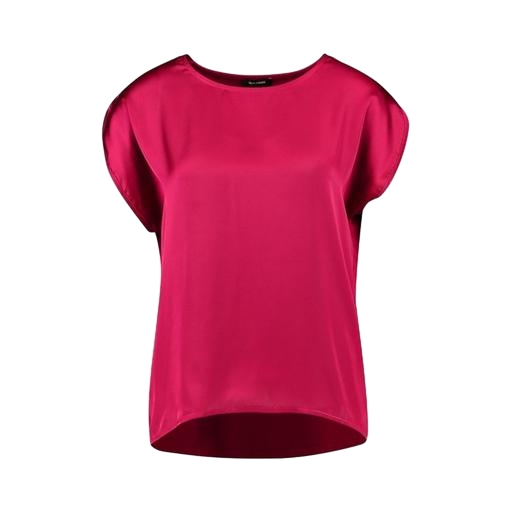
short-sleeve top only macy, pink kimono-sleeve top, boxy fit t-shirt, white background